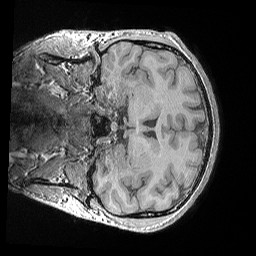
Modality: T1w
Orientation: coronal
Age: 22
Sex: male
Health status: healthy
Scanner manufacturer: siemens
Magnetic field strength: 3 T
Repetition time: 0.02 s
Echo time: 0.00492 s